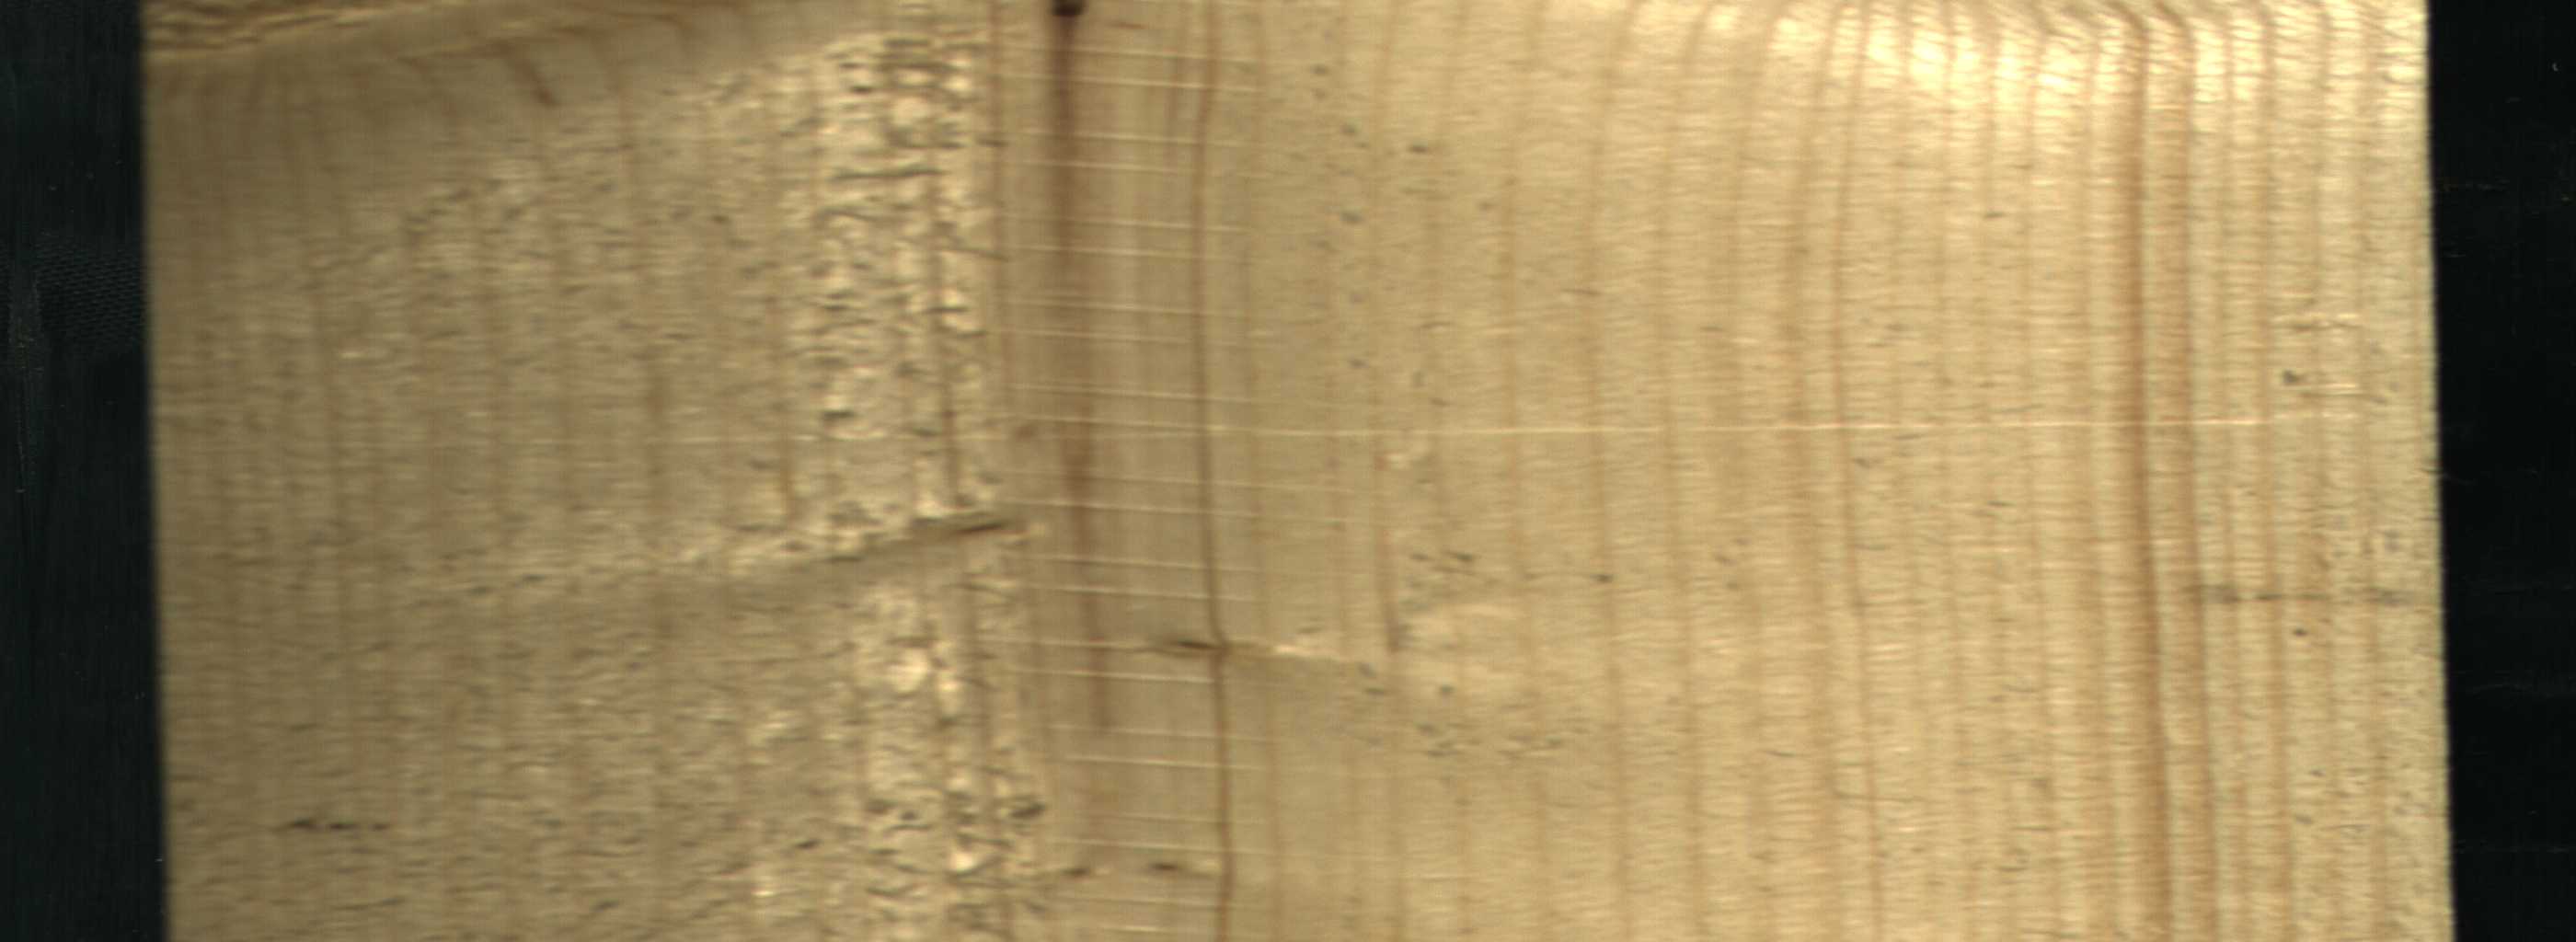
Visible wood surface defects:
Marrow
Live_Knot